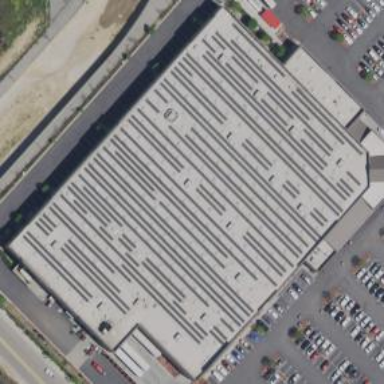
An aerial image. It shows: Warehouse with flat roof. It functions as wholesale shop.